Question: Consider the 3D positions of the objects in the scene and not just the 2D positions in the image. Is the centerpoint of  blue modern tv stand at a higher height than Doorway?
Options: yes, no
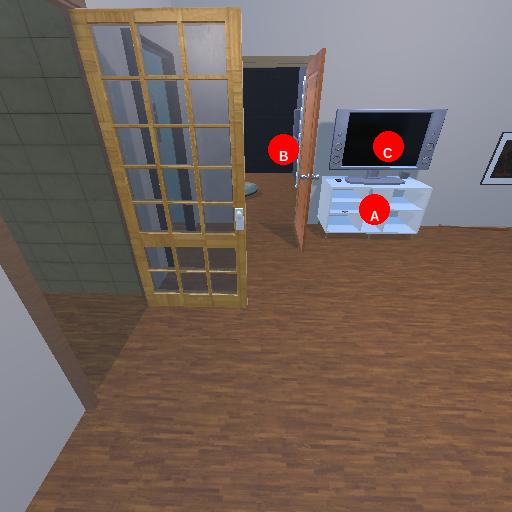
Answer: yes